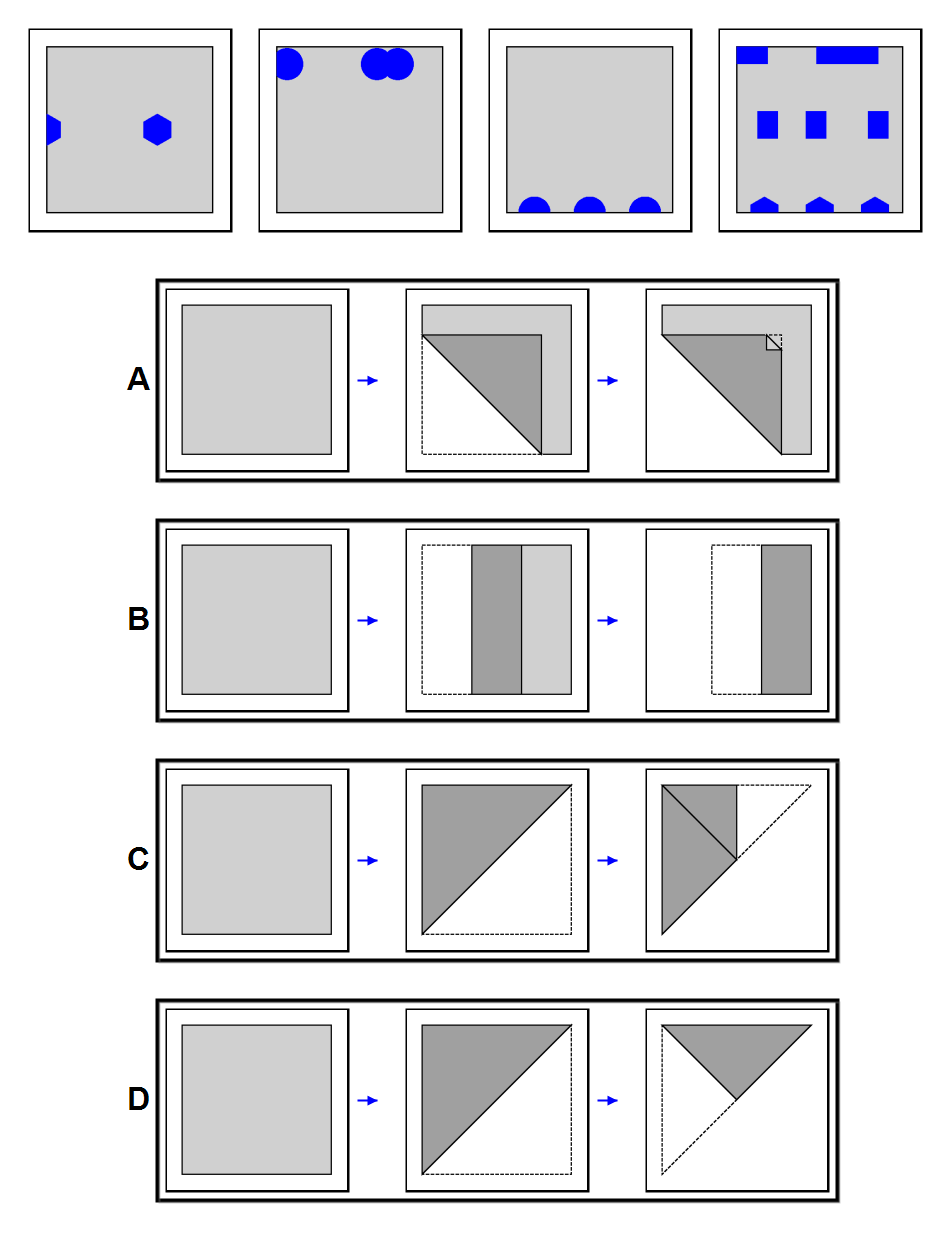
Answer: B